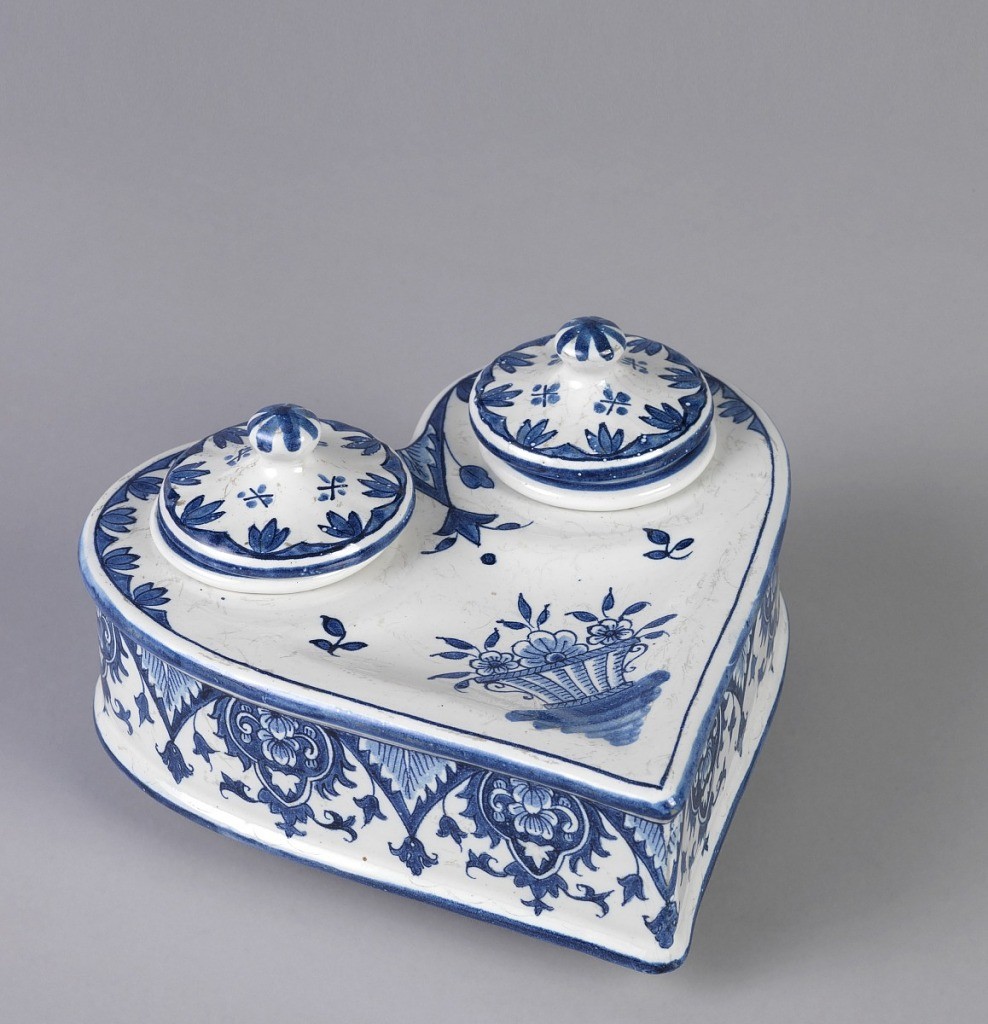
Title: Inkwell stand and lid
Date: ca. 1780
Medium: Tin-glazed earthenware with cobalt
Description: Heart shaped, horizontally placed on three small feet. Openings in two lobes, with two inkwells, each with cover. Slight depression on top, at point. Decoration of stylized flowers and foliage.